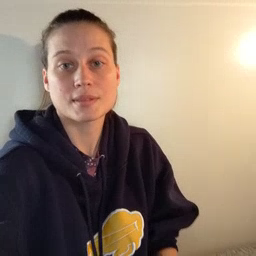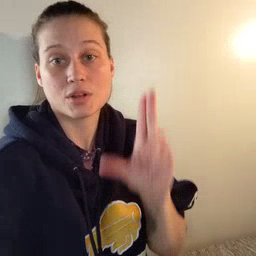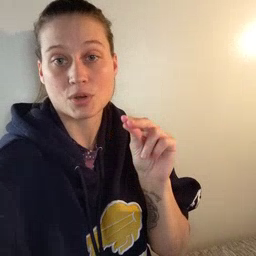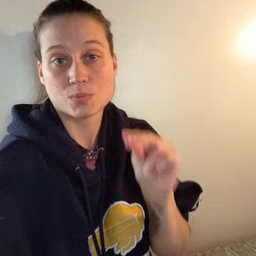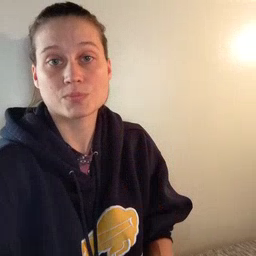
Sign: no